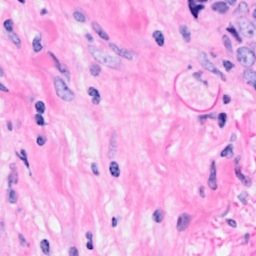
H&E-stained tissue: Breast